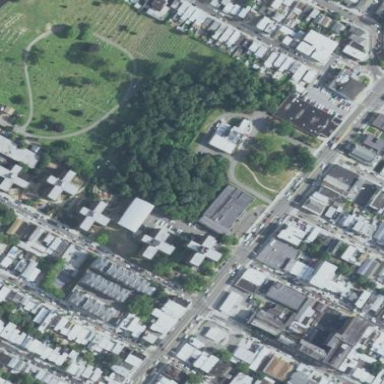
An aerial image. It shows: Cemetery.